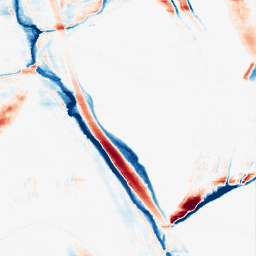
Category: morphological
Decomposition family: morphological_ellipse
Decomposition parameters: operation: average
width: 5
height: 30
Upsampling method: sinc_blackman
Upsampling parameters: scale: 4
kernel_size: 16
Upsampling scale: 4